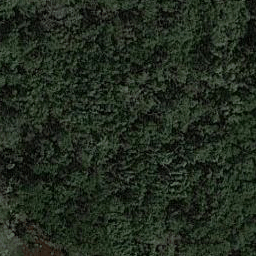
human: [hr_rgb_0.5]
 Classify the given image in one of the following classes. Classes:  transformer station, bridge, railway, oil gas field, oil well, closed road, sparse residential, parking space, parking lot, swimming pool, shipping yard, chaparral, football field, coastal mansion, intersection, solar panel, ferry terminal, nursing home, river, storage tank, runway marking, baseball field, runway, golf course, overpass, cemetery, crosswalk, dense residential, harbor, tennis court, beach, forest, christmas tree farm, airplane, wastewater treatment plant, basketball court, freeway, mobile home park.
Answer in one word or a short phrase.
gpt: forest